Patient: sex F, age 54
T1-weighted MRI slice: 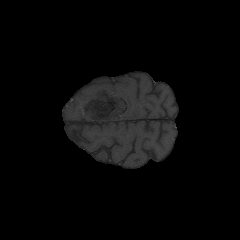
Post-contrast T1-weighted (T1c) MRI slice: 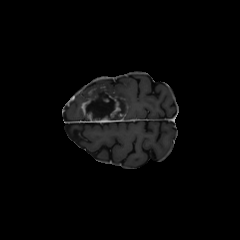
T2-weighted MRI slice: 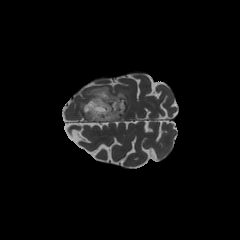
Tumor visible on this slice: yes
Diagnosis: Glioblastoma, IDH-wildtype
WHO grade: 4